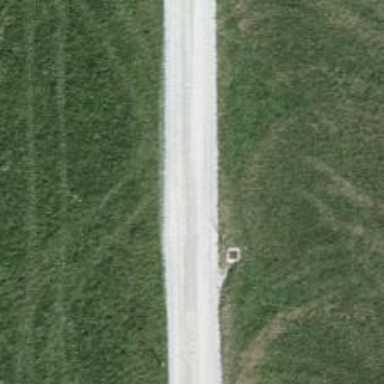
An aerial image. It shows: Gravel track with grade 2 tracktype.